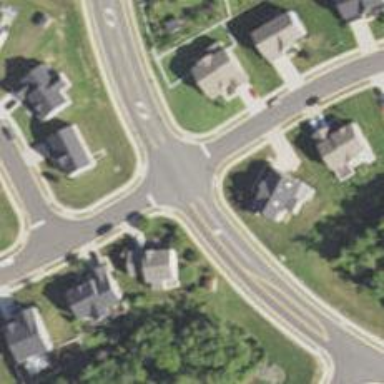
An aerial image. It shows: Marked road crossing.